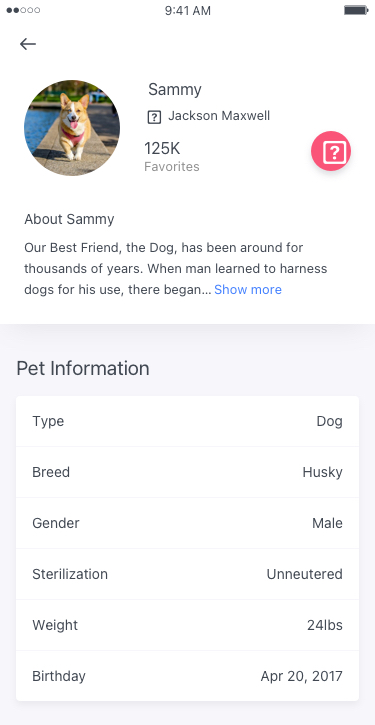
Text in this UI design:
Our Best Friend, the Dog, has been around for thousands of years. When man learned to harness dogs for his use, there began…
Show more
About Sammy
Sammy
Jackson Maxwell
125K
Favorites
Favorite
Type
Dog
Breed
Corgi
Gender
Male
Sterilization
Unneutered
Weight
32lbs
Birthday
Mar 20, 2018
Pet Information